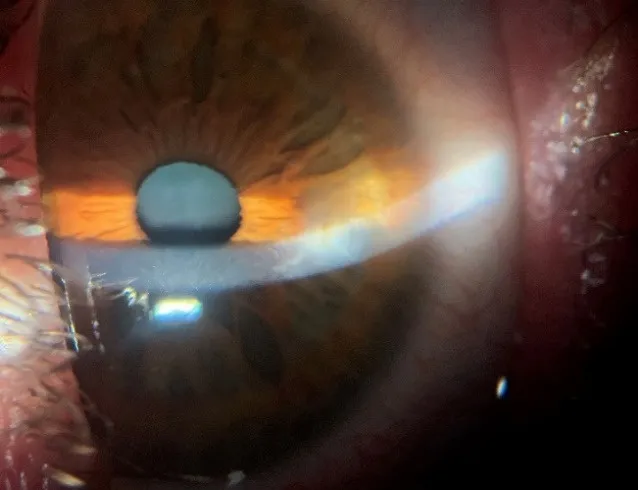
Anterior pole right eye at 3 months after surgery.
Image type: ophthalmic_imaging (slit_lamp_photograph)